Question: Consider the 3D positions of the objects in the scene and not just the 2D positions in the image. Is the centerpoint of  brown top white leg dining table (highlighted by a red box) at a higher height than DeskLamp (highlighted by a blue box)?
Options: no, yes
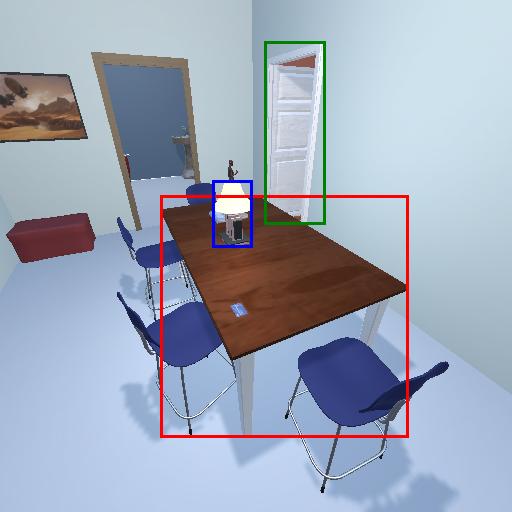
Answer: no